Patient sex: M
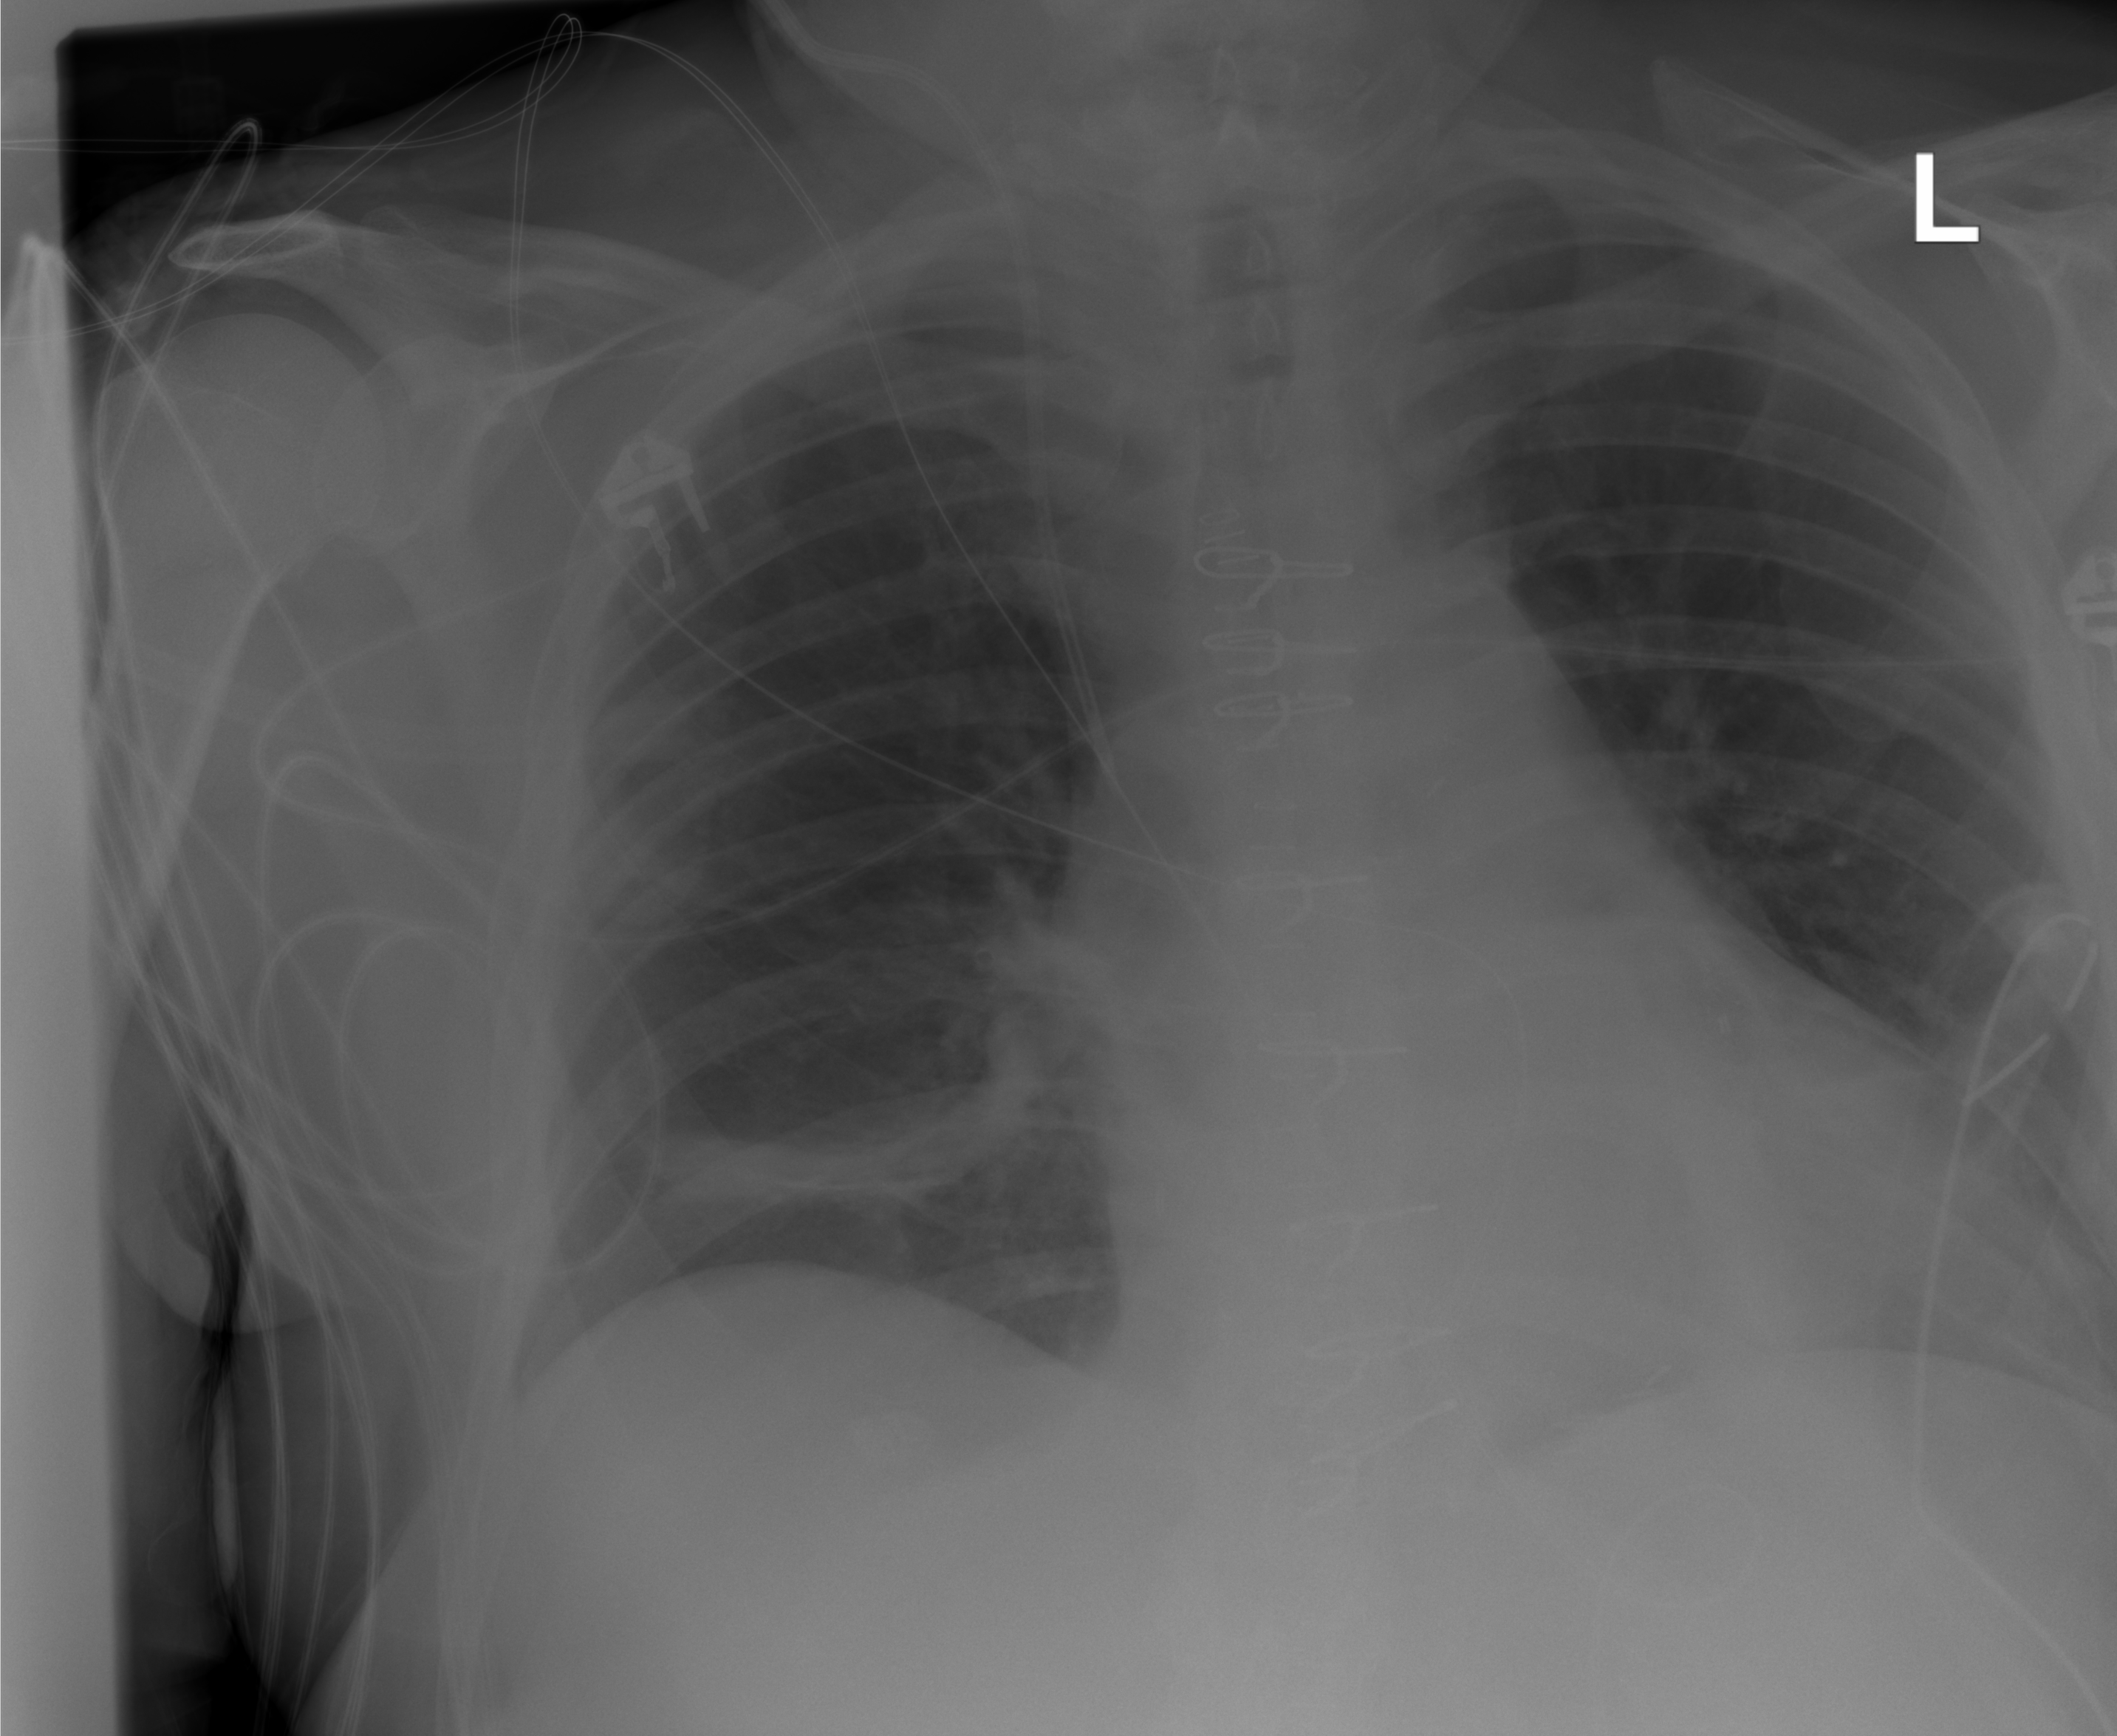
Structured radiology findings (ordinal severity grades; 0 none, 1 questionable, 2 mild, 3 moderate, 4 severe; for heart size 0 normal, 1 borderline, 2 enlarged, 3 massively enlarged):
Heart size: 1
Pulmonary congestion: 0
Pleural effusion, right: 2
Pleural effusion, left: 2
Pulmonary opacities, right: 0
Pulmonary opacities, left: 0
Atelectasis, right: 3
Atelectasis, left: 2